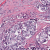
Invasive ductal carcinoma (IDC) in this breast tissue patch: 1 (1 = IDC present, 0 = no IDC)